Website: lowes
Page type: cart
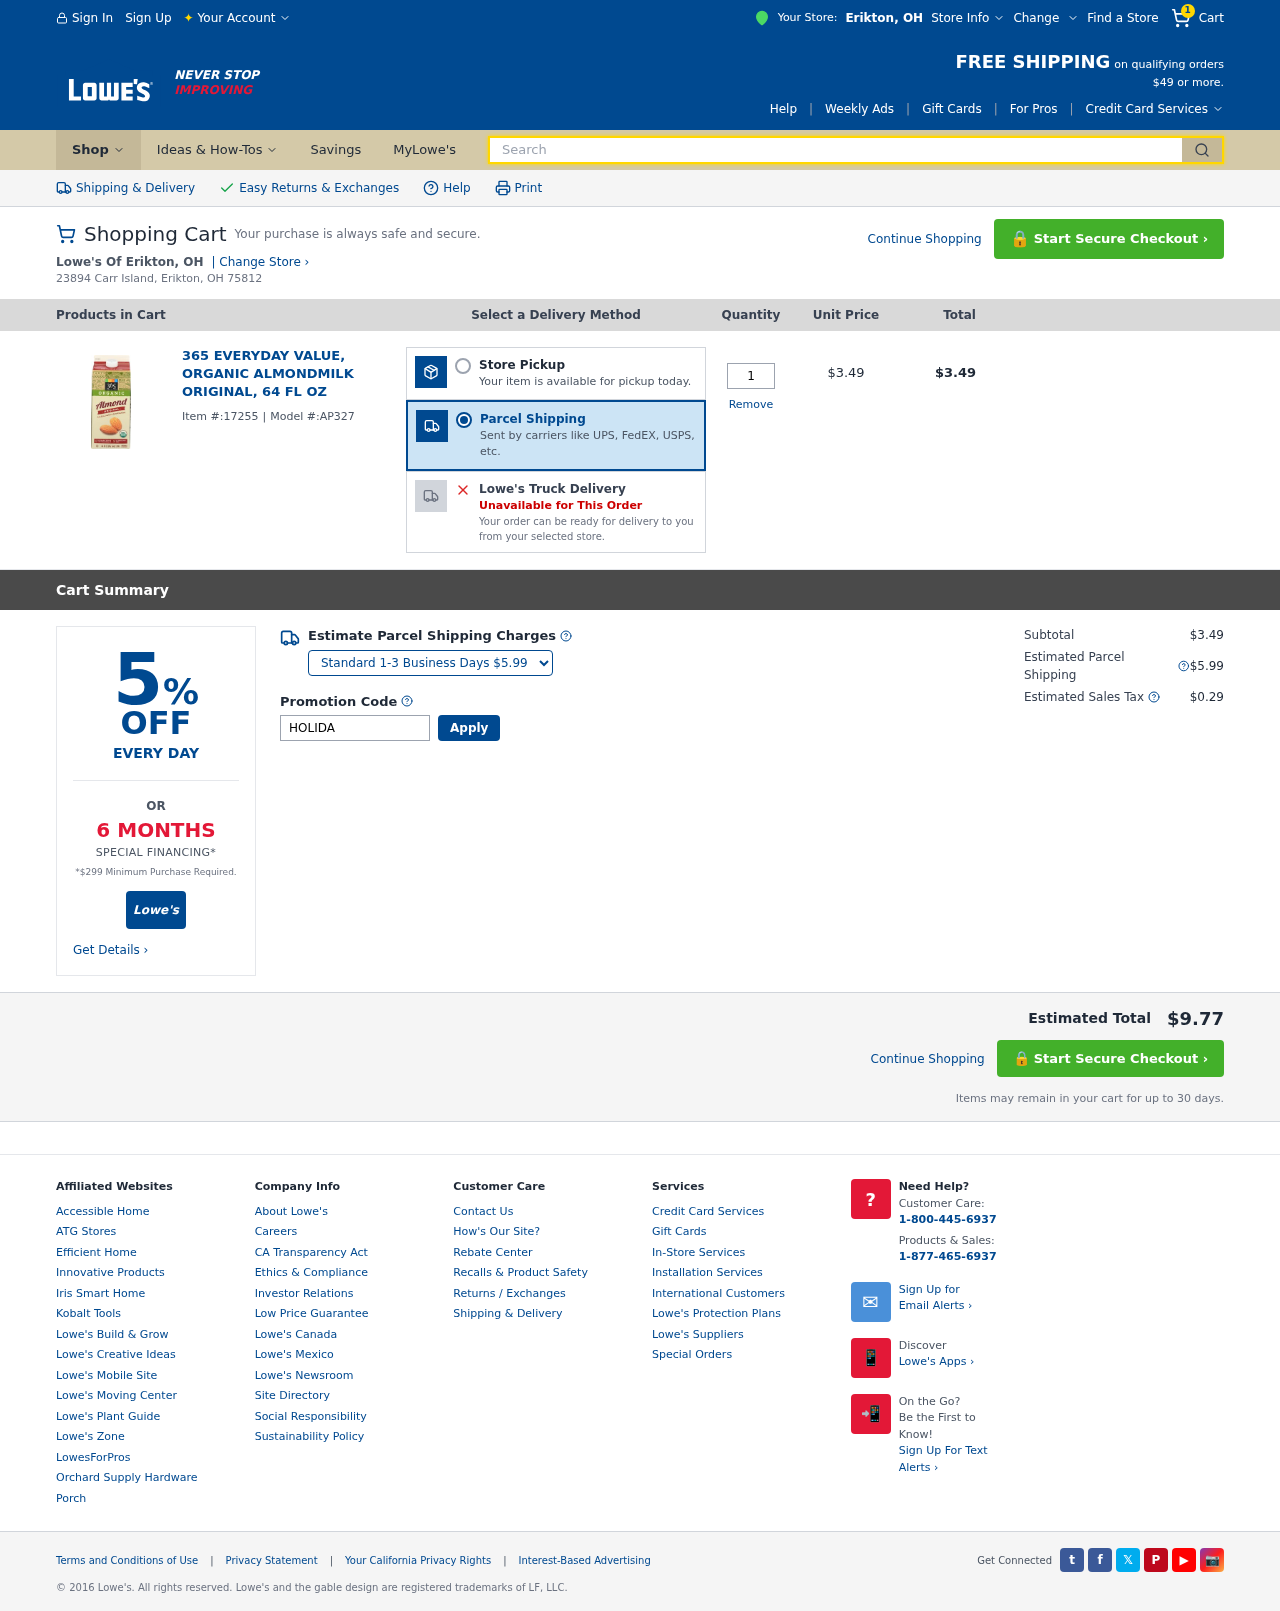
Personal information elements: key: PII_CITY
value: Erikton
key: PII_STATE_ABBR
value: OH
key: PII_STREET
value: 23894 Carr Island
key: PII_CITY_STATE_ZIP
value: Erikton, OH 75812
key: PII_PROMO_CODE
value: HOLIDAY20
Product elements: key: PRODUCT1_NAME
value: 365 Everyday Value, Organic Almondmilk Original, 64 fl oz
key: PRODUCT1_PRICE
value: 3.49
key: PRODUCT1_QUANTITY
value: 1
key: PRODUCT1_ITEM_ID
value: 17255
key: PRODUCT1_MODEL_ID
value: AP327
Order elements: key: ORDER_NUM_ITEMS
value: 1
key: ORDER_ITEM_TOTAL
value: $3.49
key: ORDER_SUBTOTAL
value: $3.49
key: ORDER_SHIPPING_COST
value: $5.99
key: ORDER_TAX
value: $0.29
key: ORDER_TOTAL
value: $9.77
Search elements: key: HEADER_SEARCH
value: Search